Question: I've search a bit, without an answer, I'm doing an exercise and I have 4 tables
Table "tournament as t"
| ID | NAME | CODE |
| -- | ---- | ---- |
| 1 | Roland Garros | RG |
| 2 | Australian open | AO |
| 3 | US open | US |
| 4 | Wimbledon | WI |
...
Table "trial as e"
| ID | YEAR | GENDER_TRIAL | ID_TOURNAMENT (fk_toTournament) |
| -- | ---- | ------------ | ------------------------------- |
| 1 | 2010 | Male | 1 |
| 2 | 2010 | Female | 1 |
| 3 | 2011 | Female | 2 |
| 4 | 2011 | Male | 2 |
| 5 | 2011 | Male | 1 |
...
Table "match_tennis as mt"
| ID | ID_trial (fk_toTrial) | ID_winner (fk_toPlayer) | ID_loser (fk_toPlayer) |
| -- | --------------------- | ----------------------- | ---------------------- |
| 1 | 2 | 1 | 2 |
| 2 | 3 | 3 | 1 |
| 3 | 1 | 2 | 3 |
...
Table "player as p"
| ID | name | gender |
|:--:|:---------------:|:------:|
| 1 | Rafael Nadal | Male |
| 2 | Roger Federer | Male |
| 3 | Serena Williams | Female |
| 2 | Williams Venus | Female |
...
So my tables have many records, and the expected result is
| ID (t.id) | Tournament (t.Name) | Code (t.Code) | Female Player with most wins (p.Name) | Wins (MAX(COUNT(WINNER))) | Male Player with most wins (p.Name) | Wins (MAX(COUNT(WINNER))) |
| --------- | ------------------- | ------------- | ------------------------------------- | ------------------------- | ----------------------------------- | ------------------------- |
| 1 | Roland Garros | RG | Serena Williams | 5 | Rafael Nadal | 7 |
| 2 | Australian open | AO | Venus Williams | 3 | Roger Federer | 9 |
| 3 | US open | US | Simona Halep | 7 | Novak Djokovic | 5 |
| 4 | Wimbledon | WI | Wozniacki Caroline | 3 | Andy Murray | 4 |
Something like that ... I can't change my database tables, so far I got all the tournaments with all the wins from each player
my query is like that
'''
SELECT t.id, t.name, t.code, p.name, COUNT(*) as wins "
+ "FROM tournament t "
+ "INNER JOIN trial e ON e.id_tournament = t.id "
+ "INNER JOIN match_tennis mt ON mt.id_trial = e.id "
+ "INNER JOIN player p ON mt.id_winner = p.id "
+ "GROUP BY t.name, p.name "
+ "ORDER BY wins DESC";
'''
And I have something like this as the expected output

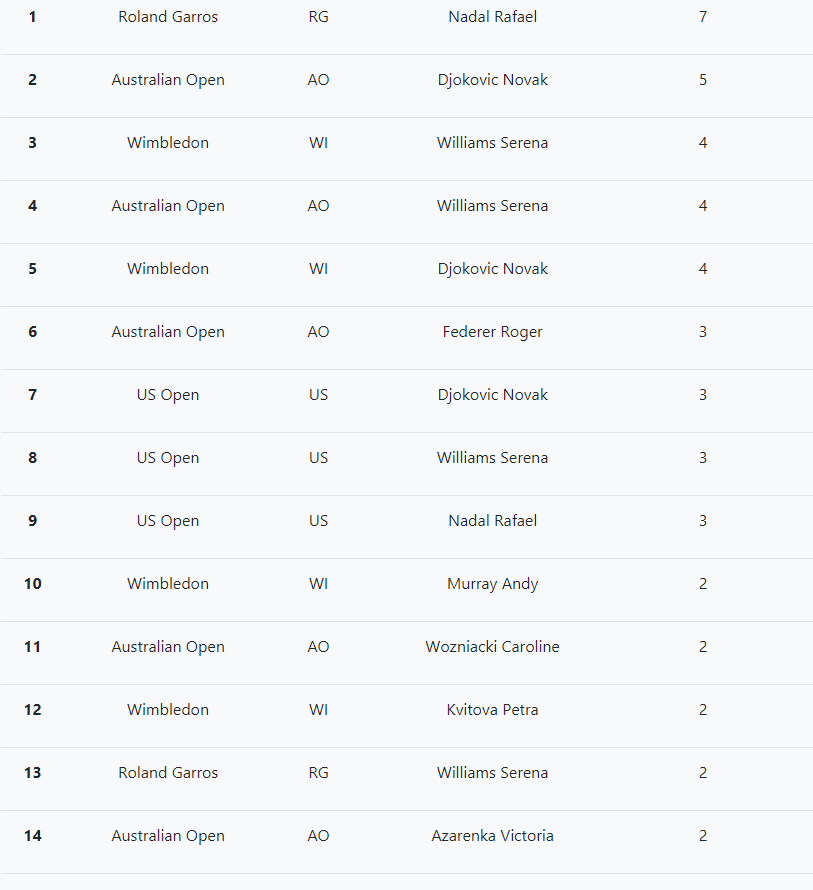
Answer: You need to start by thinking of how to get each player/tournament combination with the number of wins.
'''
SELECT t.id, t.name, t.code, e.gender_trial, p.name as player_name, COUNT(*) as wins
FROM tournament t INNER JOIN
trial e
ON e.id_tournament = t.id INNER JOIN
match_tennis mt
ON mt.id_trial = e.id INNER JOIN
player p
ON mt.id_winner = p.id
GROUP BY t.id, t.name, t.code, e.gender_trial, p.name;
'''
This is very similar to your query, but the 'GROUP BY' and 'SELECT' are consistent and it also includes the gender.
With this result you can do two things. The first is to calculate the first per gender. The second is to aggregate each tournament into one row. So:
'''
WITH tp as (
SELECT t.id, t.name, t.code, e.gender_trial, p.name, COUNT(*) as wins
FROM tournament t INNER JOIN
trial e
ON e.id_tournament = t.id INNER JOIN
match_tennis mt
ON mt.id_trial = e.id INNER JOIN
player p
ON mt.id_winner = p.id
GROUP BY t.id, t.name, t.code, e.gender_trial, p.name
)
SELECT t.id, t.name, t.code,
MAX(CASE WHEN seqnum = 1 AND gender_trial = 'Female' THEN player_name END)) as female_first,
MAX(CASE WHEN seqnum = 1 AND gender_trial = 'Female' THEN wins END)) as female_wins,
MAX(CASE WHEN seqnum = 1 AND gender_trial = 'Male' THEN player_name END)) as male_first,
MAX(CASE WHEN seqnum = 1 AND gender_trial = 'Male' THEN wins END)) as male_wins
FROM (SELECT tp.*,
ROW_NUMBER() OVER (PARTITION BY id, gender_trial ORDER BY wins DESC) as seqnum
FROM tp
) tp
GROUP BY t.id, t.name, t.code;
'''